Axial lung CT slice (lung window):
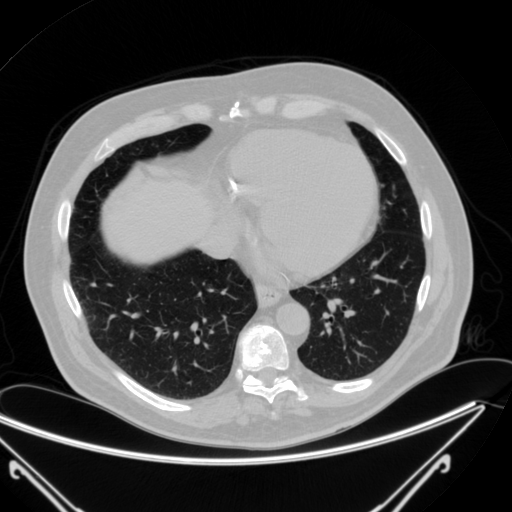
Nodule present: no